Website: home-depot
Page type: customer-info-address
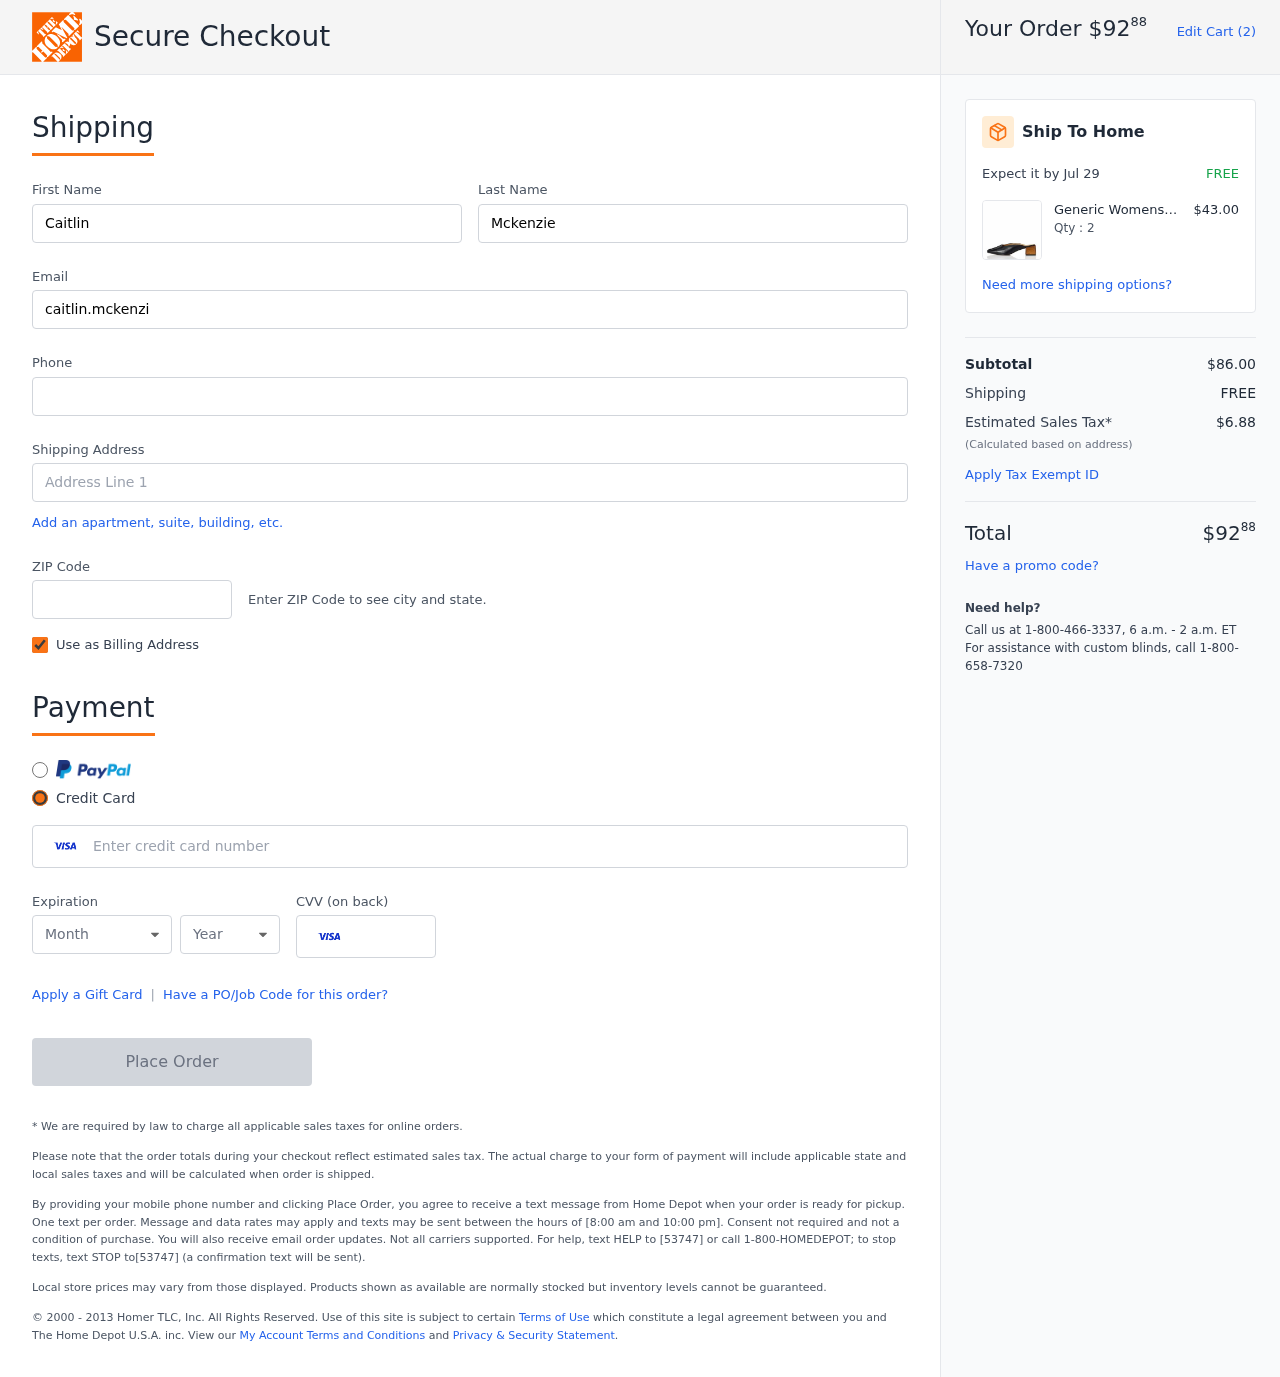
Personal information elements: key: PII_CARD_CVV
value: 165
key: PII_CARD_EXPIRY_MONTH
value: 07
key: PII_CARD_EXPIRY_YEAR
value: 28
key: PII_CARD_NUMBER
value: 4286 4702 9940 7710
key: PII_EMAIL
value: caitlin.mckenzie@gmail.com
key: PII_FIRSTNAME
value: Caitlin
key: PII_LASTNAME
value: Mckenzie
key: PII_PHONE
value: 8734997115
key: PII_POSTCODE
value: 44473
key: PII_STREET
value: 903 Sara Trail Suite 121
Product elements: key: PRODUCT1_BRAND
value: Generic
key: PRODUCT1_NAME
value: Womens^Women's Mule Closed Toe Heels, Black, 8
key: PRODUCT1_NAME
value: Womens^Women's Mule ...
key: PRODUCT1_PRICE
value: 43
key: PRODUCT1_QUANTITY
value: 2
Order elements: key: ORDER_TOTAL
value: $9288
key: ORDER_NUM_ITEMS
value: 2
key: ORDER_DELIVERY_DATE
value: Jul 29
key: ORDER_SUBTOTAL
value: $86.00
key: ORDER_SHIPPING_COST
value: FREE
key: ORDER_TAX
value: $6.88